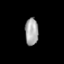
Tissue: skin
Cell type: Epithelial cells
Senescence score: 0.8931
Nuclear area (px): 359
Mean DAPI intensity: 163.747